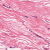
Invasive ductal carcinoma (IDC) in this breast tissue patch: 0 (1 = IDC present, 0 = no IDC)